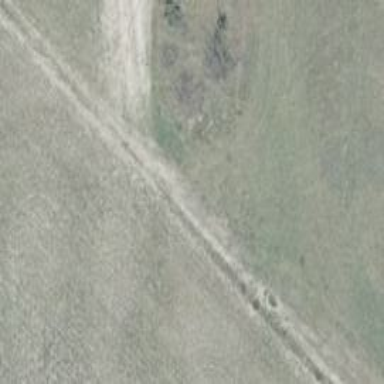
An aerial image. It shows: Track with very rough surface.